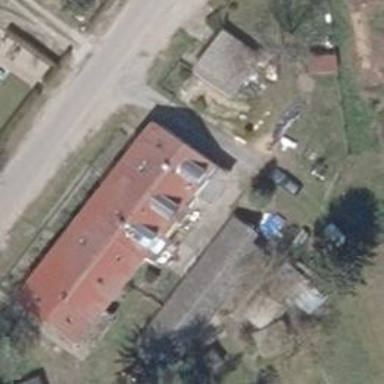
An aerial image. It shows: Farm auxiliary building.